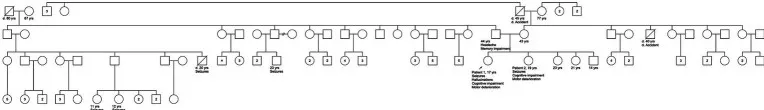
Family pedigree. The father had migraine and memory impairment during adolescence. Relatives from the father side have seizures.
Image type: pathology (immunostaining)